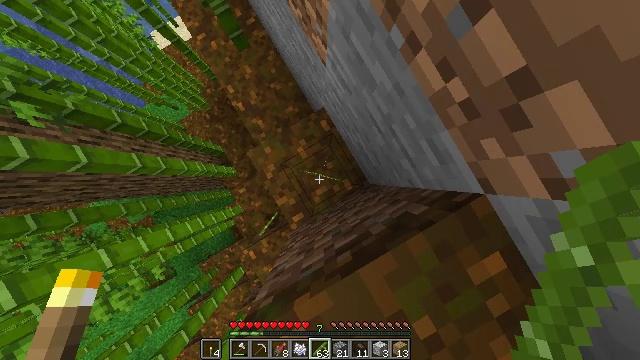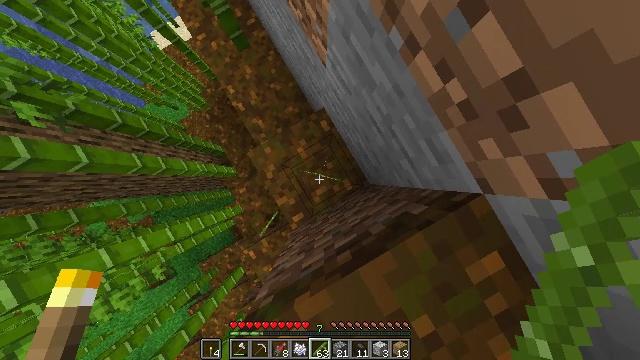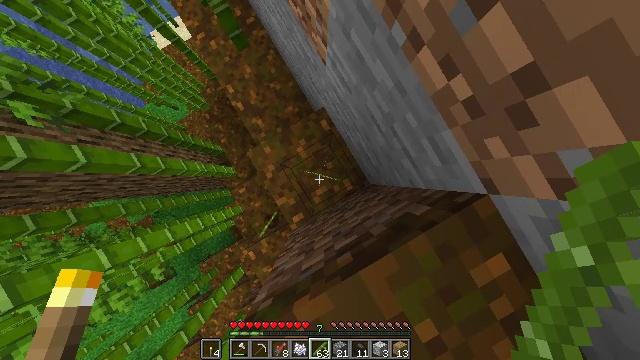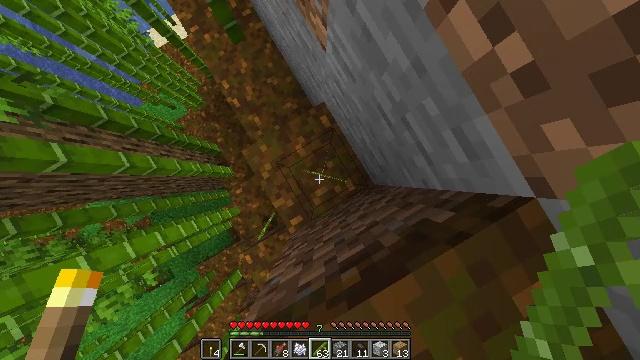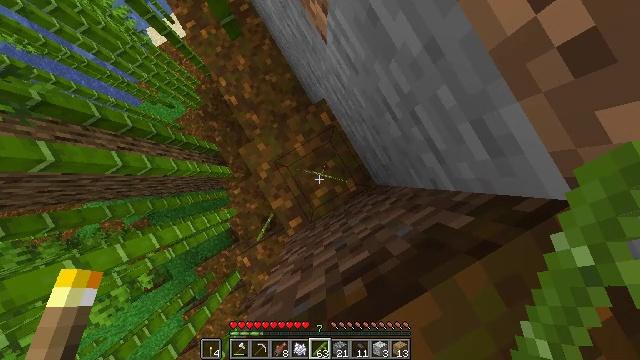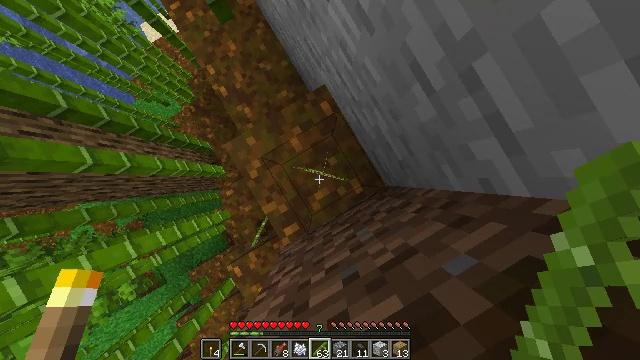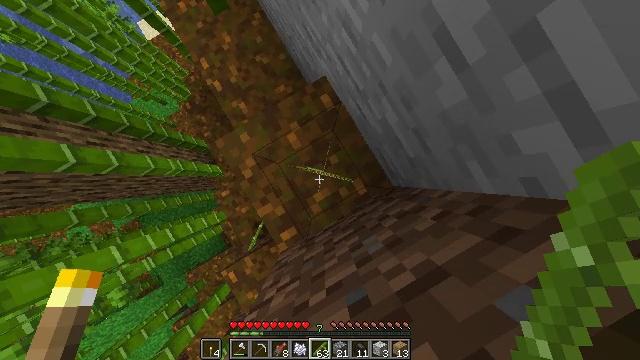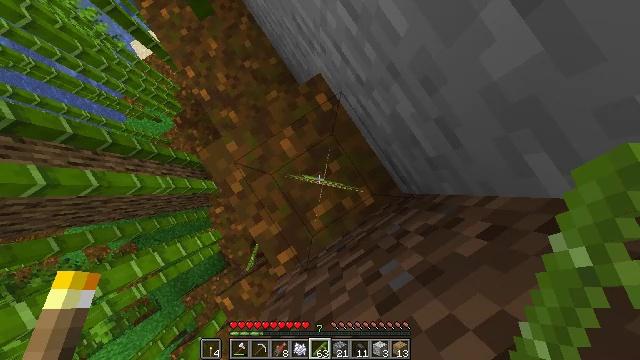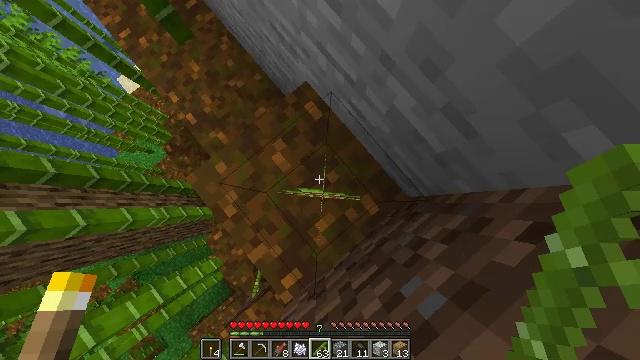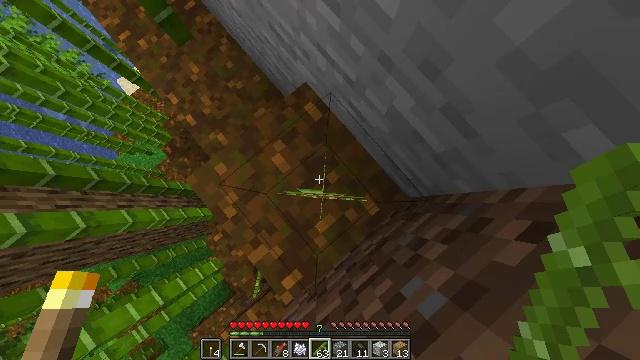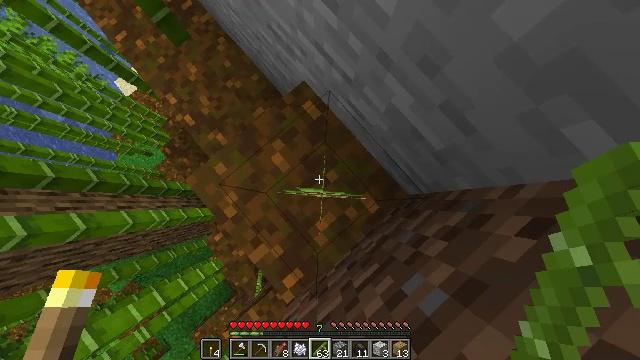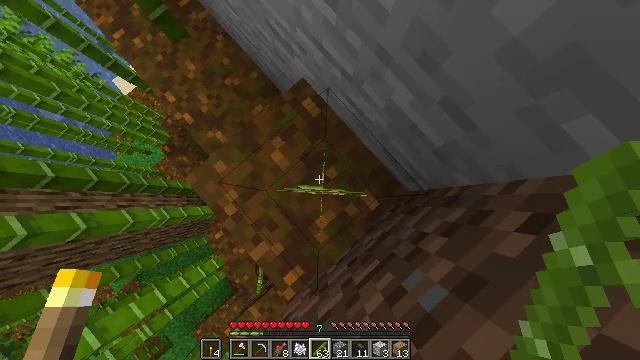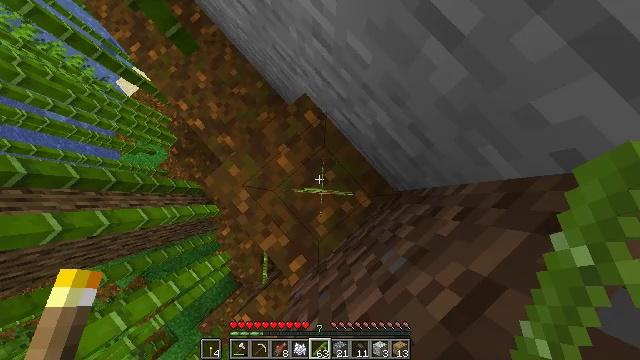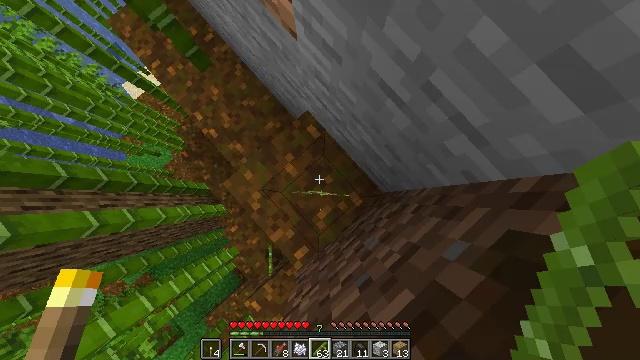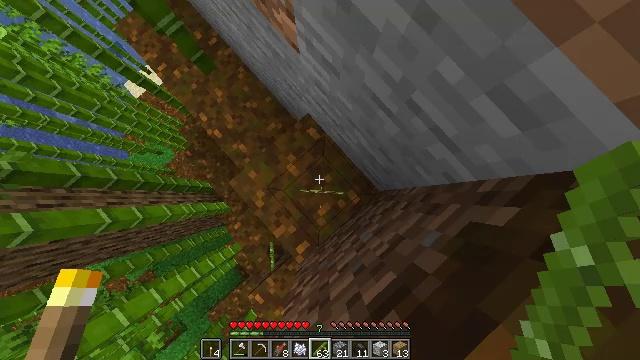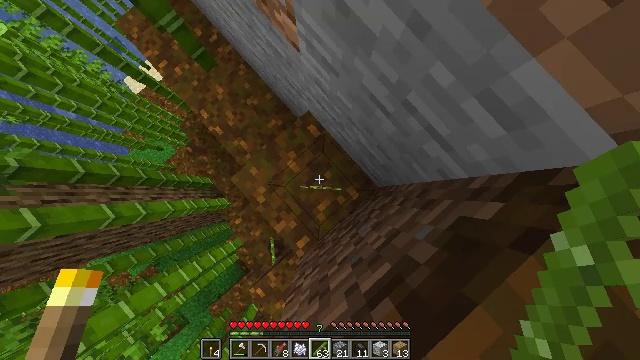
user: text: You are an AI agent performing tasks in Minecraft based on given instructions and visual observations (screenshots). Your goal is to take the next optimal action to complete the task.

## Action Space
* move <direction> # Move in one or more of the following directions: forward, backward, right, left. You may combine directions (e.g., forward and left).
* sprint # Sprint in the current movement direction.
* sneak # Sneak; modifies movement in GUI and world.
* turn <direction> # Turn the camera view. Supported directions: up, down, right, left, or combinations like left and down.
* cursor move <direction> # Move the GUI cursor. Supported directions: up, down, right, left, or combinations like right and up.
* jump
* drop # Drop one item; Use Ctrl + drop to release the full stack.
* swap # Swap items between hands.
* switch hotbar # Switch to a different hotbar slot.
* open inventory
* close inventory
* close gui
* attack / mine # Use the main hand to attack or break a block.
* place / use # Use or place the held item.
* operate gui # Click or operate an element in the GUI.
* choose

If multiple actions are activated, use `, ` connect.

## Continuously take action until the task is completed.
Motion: motion action
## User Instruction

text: Dig into the ground to collect podzol.
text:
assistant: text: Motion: use / place
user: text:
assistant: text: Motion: use / place
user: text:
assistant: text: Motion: use / place
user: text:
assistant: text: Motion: use / place
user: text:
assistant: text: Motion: use / place
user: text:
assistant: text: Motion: no_op
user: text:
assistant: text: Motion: turn right and up
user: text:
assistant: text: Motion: turn right and up
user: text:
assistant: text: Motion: no_op
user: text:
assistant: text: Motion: no_op
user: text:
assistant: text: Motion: no_op
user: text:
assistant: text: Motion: jump
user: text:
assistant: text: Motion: sneak, jump
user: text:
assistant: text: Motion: sneak, jump
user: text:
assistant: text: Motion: sneak, jump
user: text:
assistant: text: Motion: sneak, jump
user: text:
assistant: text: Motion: sneak, jump
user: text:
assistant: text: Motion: sneak, turn left and down, use / place, jump
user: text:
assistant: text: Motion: sneak, use / place, jump
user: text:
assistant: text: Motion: sneak, use / place, jump
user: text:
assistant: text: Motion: sneak, use / place, jump
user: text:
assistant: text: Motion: sneak, jump
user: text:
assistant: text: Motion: sneak, jump
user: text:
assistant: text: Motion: sneak, jump
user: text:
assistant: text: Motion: sneak, jump
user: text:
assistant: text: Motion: sneak, jump
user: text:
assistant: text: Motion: sneak, jump
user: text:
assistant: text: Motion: sneak, jump
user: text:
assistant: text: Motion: sneak, turn right and up, jump
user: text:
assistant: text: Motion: sneak, turn right and up, jump